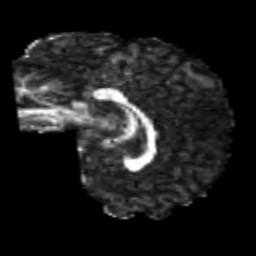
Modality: FA
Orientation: sagittal
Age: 21
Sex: male
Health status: healthy
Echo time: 0.074 s